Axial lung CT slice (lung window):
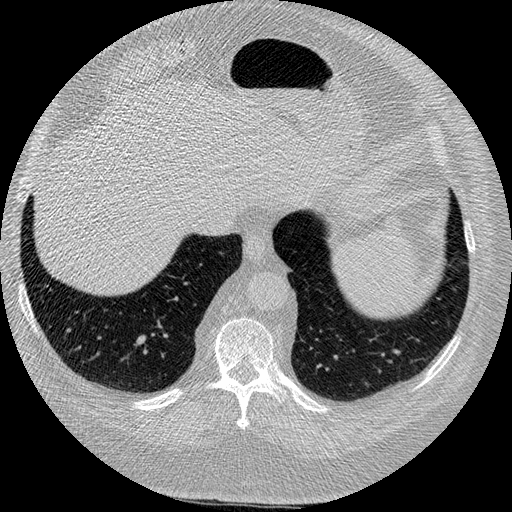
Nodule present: no